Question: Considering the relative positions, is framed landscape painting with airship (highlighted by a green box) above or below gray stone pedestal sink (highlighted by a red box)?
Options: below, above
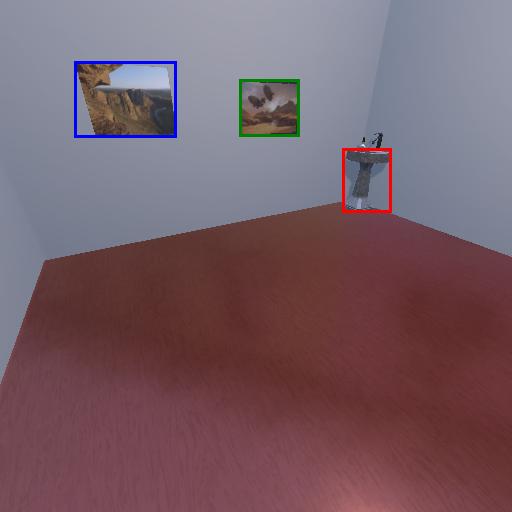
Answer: below